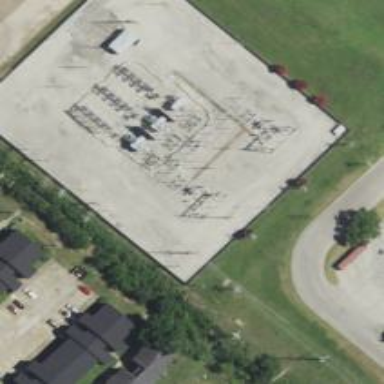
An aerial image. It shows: Switch used for power control.